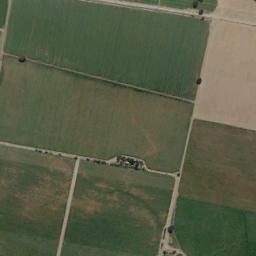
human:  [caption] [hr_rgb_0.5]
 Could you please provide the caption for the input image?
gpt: Six or seven neatly arranged green and khaki mixed rectangular farm fields .

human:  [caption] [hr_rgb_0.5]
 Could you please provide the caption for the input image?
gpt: Several dirt roads are in rectangular farmlands .

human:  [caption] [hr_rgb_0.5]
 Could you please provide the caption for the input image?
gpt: Several green rectangular farmlands are neatly arranged on the ground .

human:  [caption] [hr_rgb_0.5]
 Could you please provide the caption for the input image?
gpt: There are some green and bare rectangular farmland .

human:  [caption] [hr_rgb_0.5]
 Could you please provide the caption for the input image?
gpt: There are some green rectangular farmlands and an apricot one .